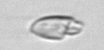
Label: Katodinium_or_Torodinium